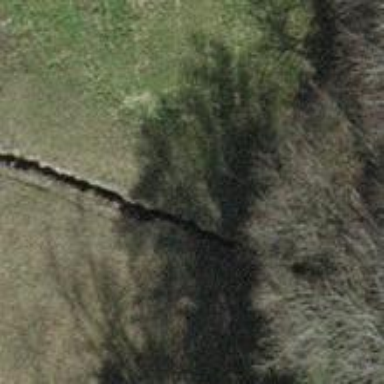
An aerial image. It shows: Ditch barrier.